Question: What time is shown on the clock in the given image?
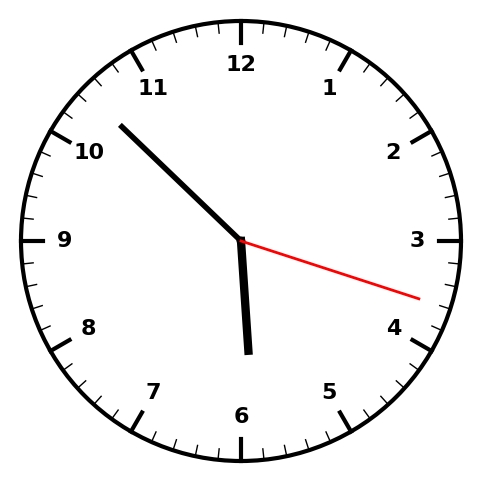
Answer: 05:52:18